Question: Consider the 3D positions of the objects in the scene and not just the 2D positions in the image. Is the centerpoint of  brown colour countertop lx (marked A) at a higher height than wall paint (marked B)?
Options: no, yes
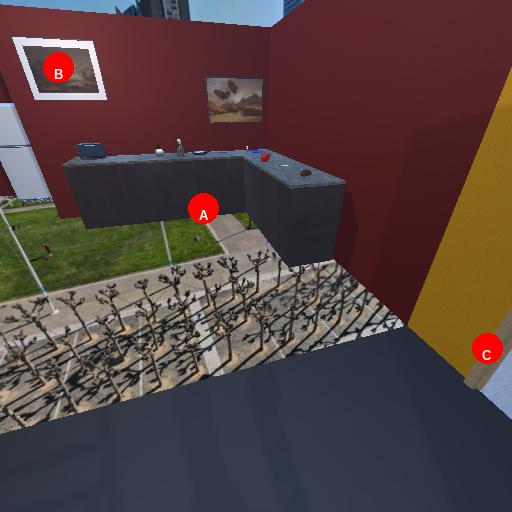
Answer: no